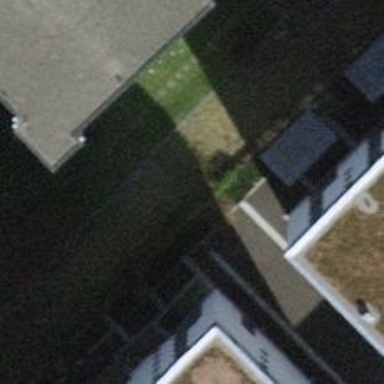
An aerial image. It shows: Grass driveway.